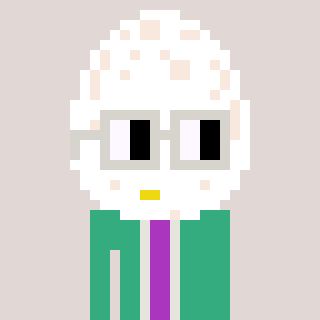
a pixel art character with square light gray glasses, a egg-shaped head and a teal-colored body on a warm background